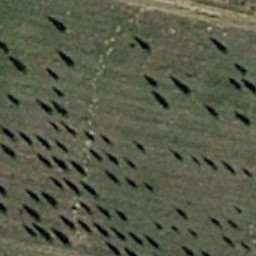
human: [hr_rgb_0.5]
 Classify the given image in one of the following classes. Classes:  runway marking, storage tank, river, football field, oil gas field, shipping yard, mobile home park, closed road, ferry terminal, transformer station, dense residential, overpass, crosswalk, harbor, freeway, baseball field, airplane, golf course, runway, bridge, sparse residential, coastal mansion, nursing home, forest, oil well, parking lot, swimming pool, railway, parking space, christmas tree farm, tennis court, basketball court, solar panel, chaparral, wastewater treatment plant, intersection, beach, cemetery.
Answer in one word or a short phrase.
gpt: christmas tree farm